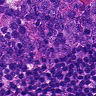
Metastatic tissue present: no